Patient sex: F
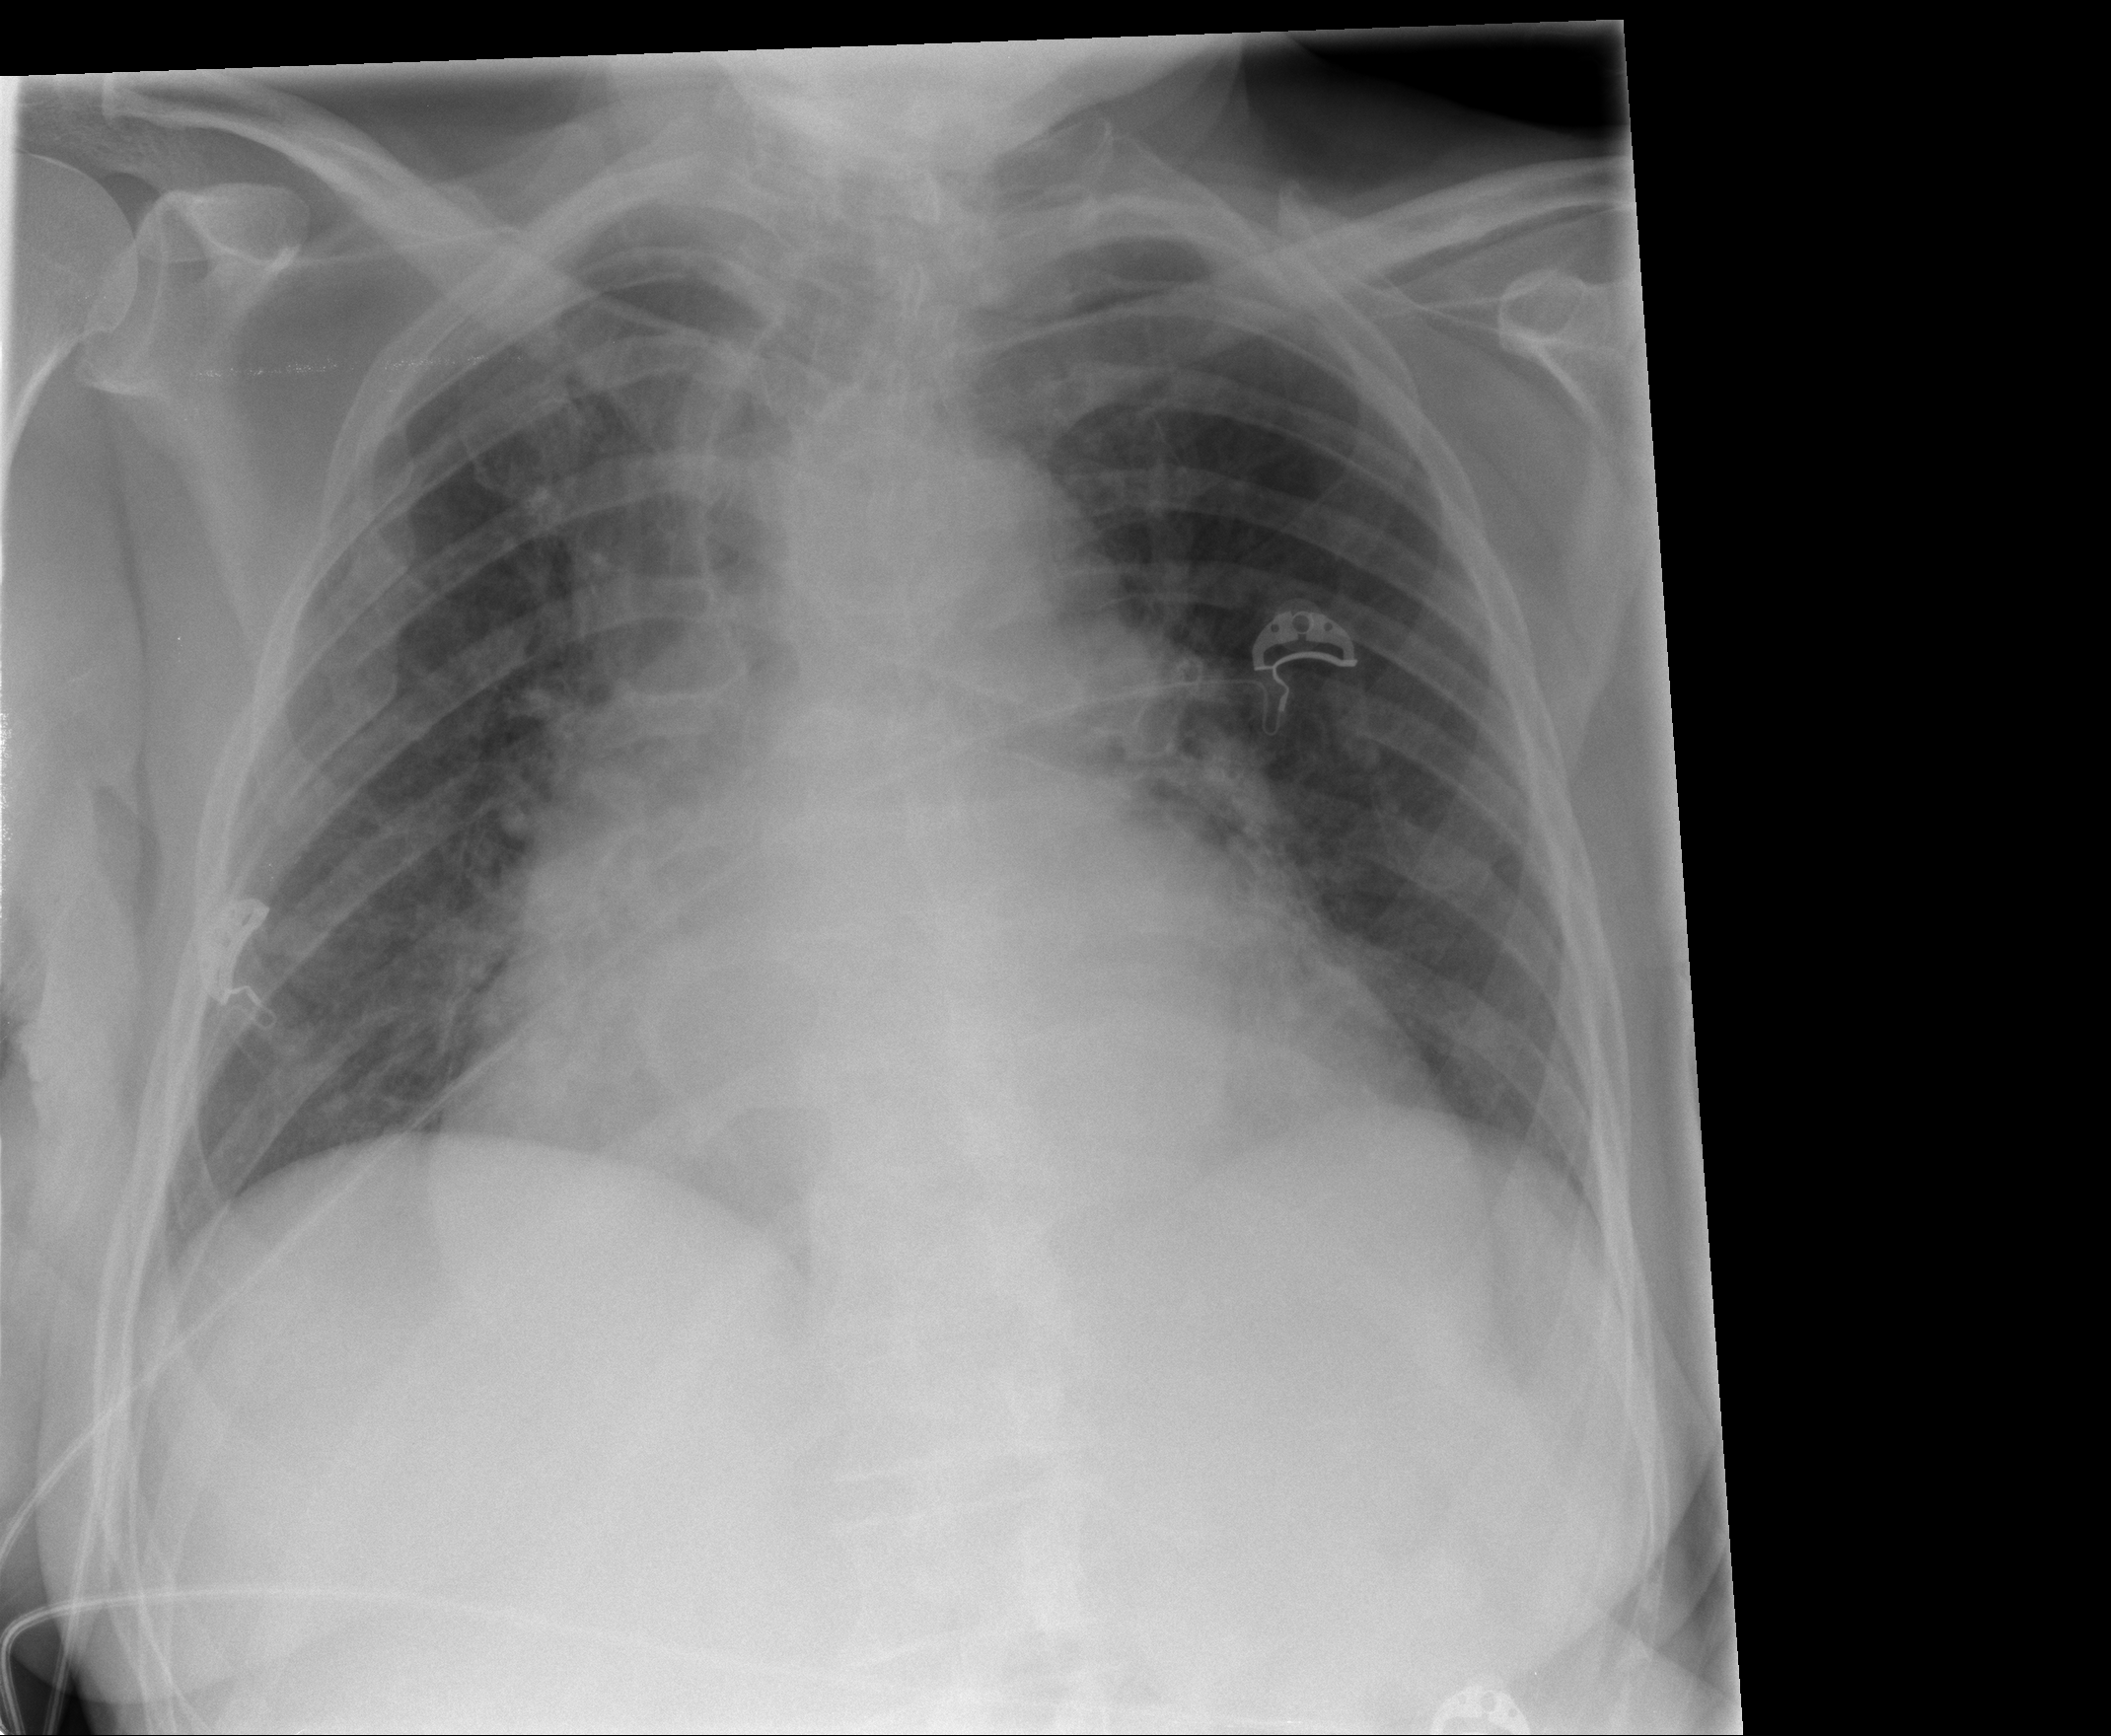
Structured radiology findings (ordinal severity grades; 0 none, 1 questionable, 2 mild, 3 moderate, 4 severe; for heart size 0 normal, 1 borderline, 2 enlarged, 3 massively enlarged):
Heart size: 3
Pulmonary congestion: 0
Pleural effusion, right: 0
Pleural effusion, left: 0
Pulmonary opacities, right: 2
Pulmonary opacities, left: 0
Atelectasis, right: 0
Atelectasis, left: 0